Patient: sex M, age 78
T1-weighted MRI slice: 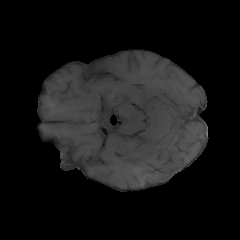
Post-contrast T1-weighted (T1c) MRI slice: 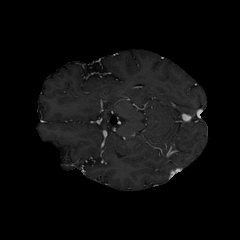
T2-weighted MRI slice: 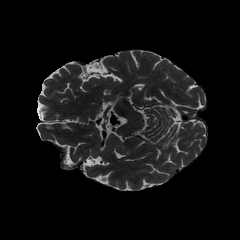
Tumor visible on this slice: no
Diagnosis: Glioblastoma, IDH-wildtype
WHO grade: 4